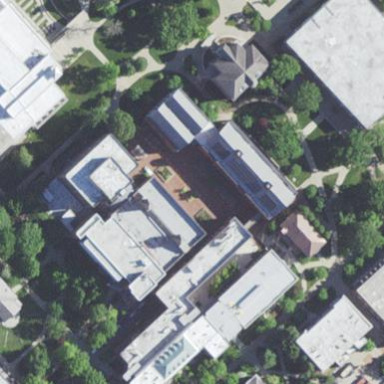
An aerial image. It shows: University building.